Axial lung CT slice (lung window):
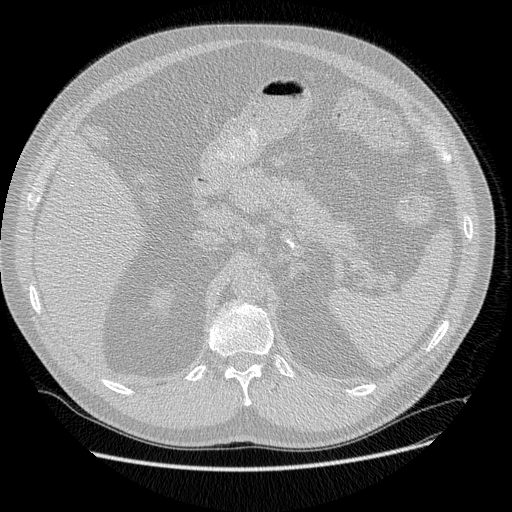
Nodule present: no